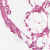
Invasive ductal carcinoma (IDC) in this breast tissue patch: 0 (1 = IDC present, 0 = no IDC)